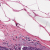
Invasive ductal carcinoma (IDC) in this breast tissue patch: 0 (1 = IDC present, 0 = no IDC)